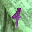
Label: 4